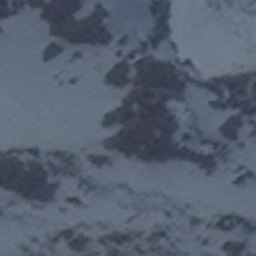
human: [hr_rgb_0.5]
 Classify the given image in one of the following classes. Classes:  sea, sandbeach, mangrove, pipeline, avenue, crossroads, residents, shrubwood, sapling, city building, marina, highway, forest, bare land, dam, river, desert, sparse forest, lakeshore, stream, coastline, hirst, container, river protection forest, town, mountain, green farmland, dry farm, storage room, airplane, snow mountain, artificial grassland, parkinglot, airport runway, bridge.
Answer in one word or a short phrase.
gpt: snow mountain